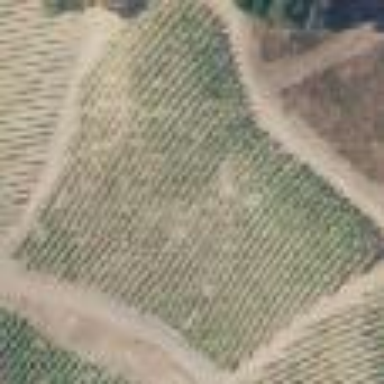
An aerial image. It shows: Vineyard growing grapes.